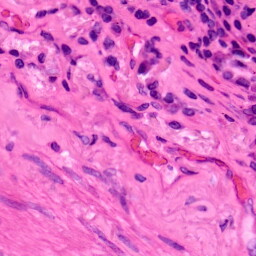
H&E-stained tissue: Lung